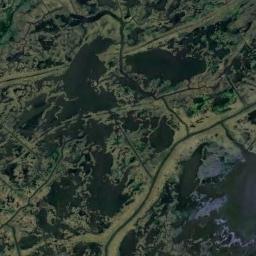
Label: wetland